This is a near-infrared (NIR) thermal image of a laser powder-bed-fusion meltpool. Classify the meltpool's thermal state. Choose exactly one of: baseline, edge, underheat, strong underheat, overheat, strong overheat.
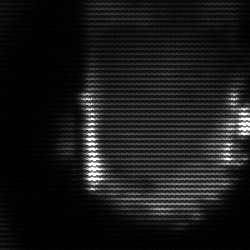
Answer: baseline